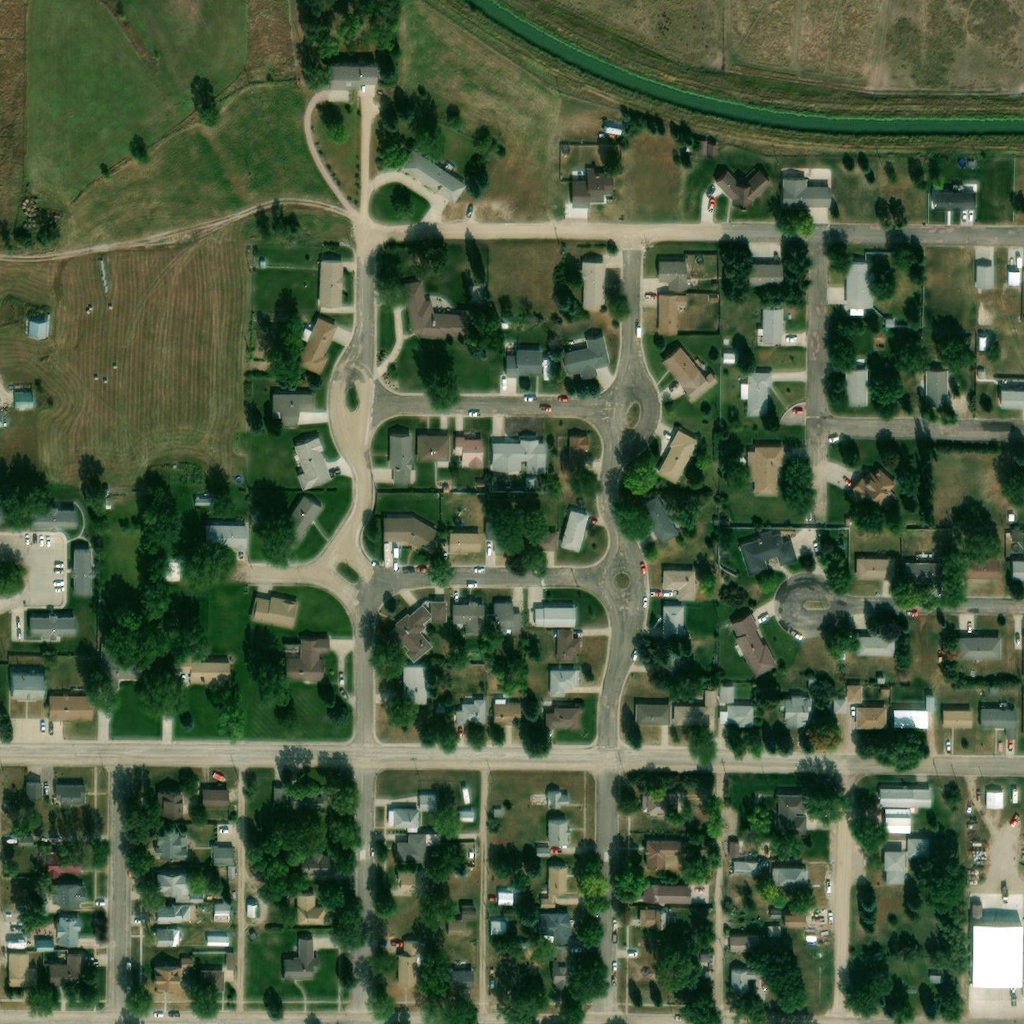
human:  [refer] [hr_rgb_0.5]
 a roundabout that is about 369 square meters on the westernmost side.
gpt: <box>[[31, 53, 37, 58, 0]]</box>